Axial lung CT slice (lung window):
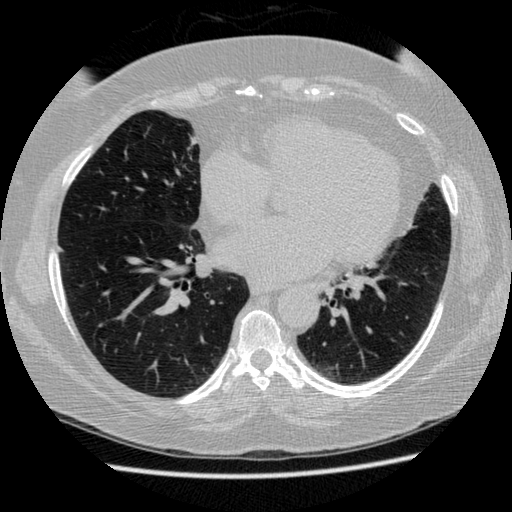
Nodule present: no